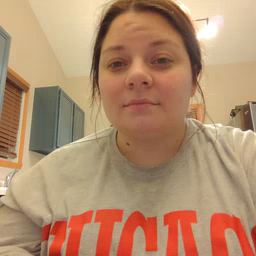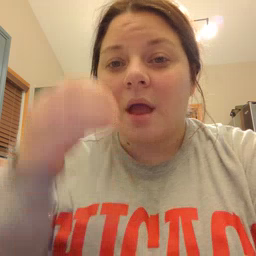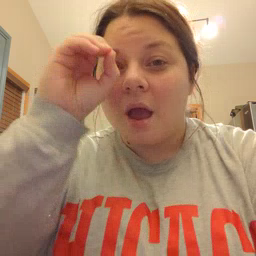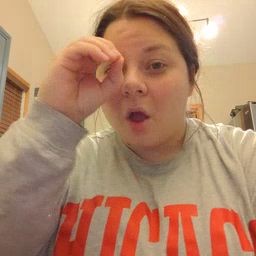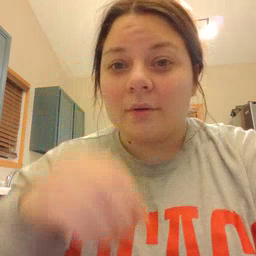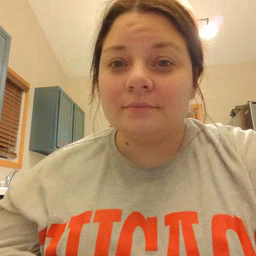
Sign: owl